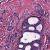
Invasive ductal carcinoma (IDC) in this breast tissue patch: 1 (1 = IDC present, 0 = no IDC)